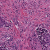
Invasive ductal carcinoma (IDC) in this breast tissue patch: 1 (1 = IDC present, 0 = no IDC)